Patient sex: M
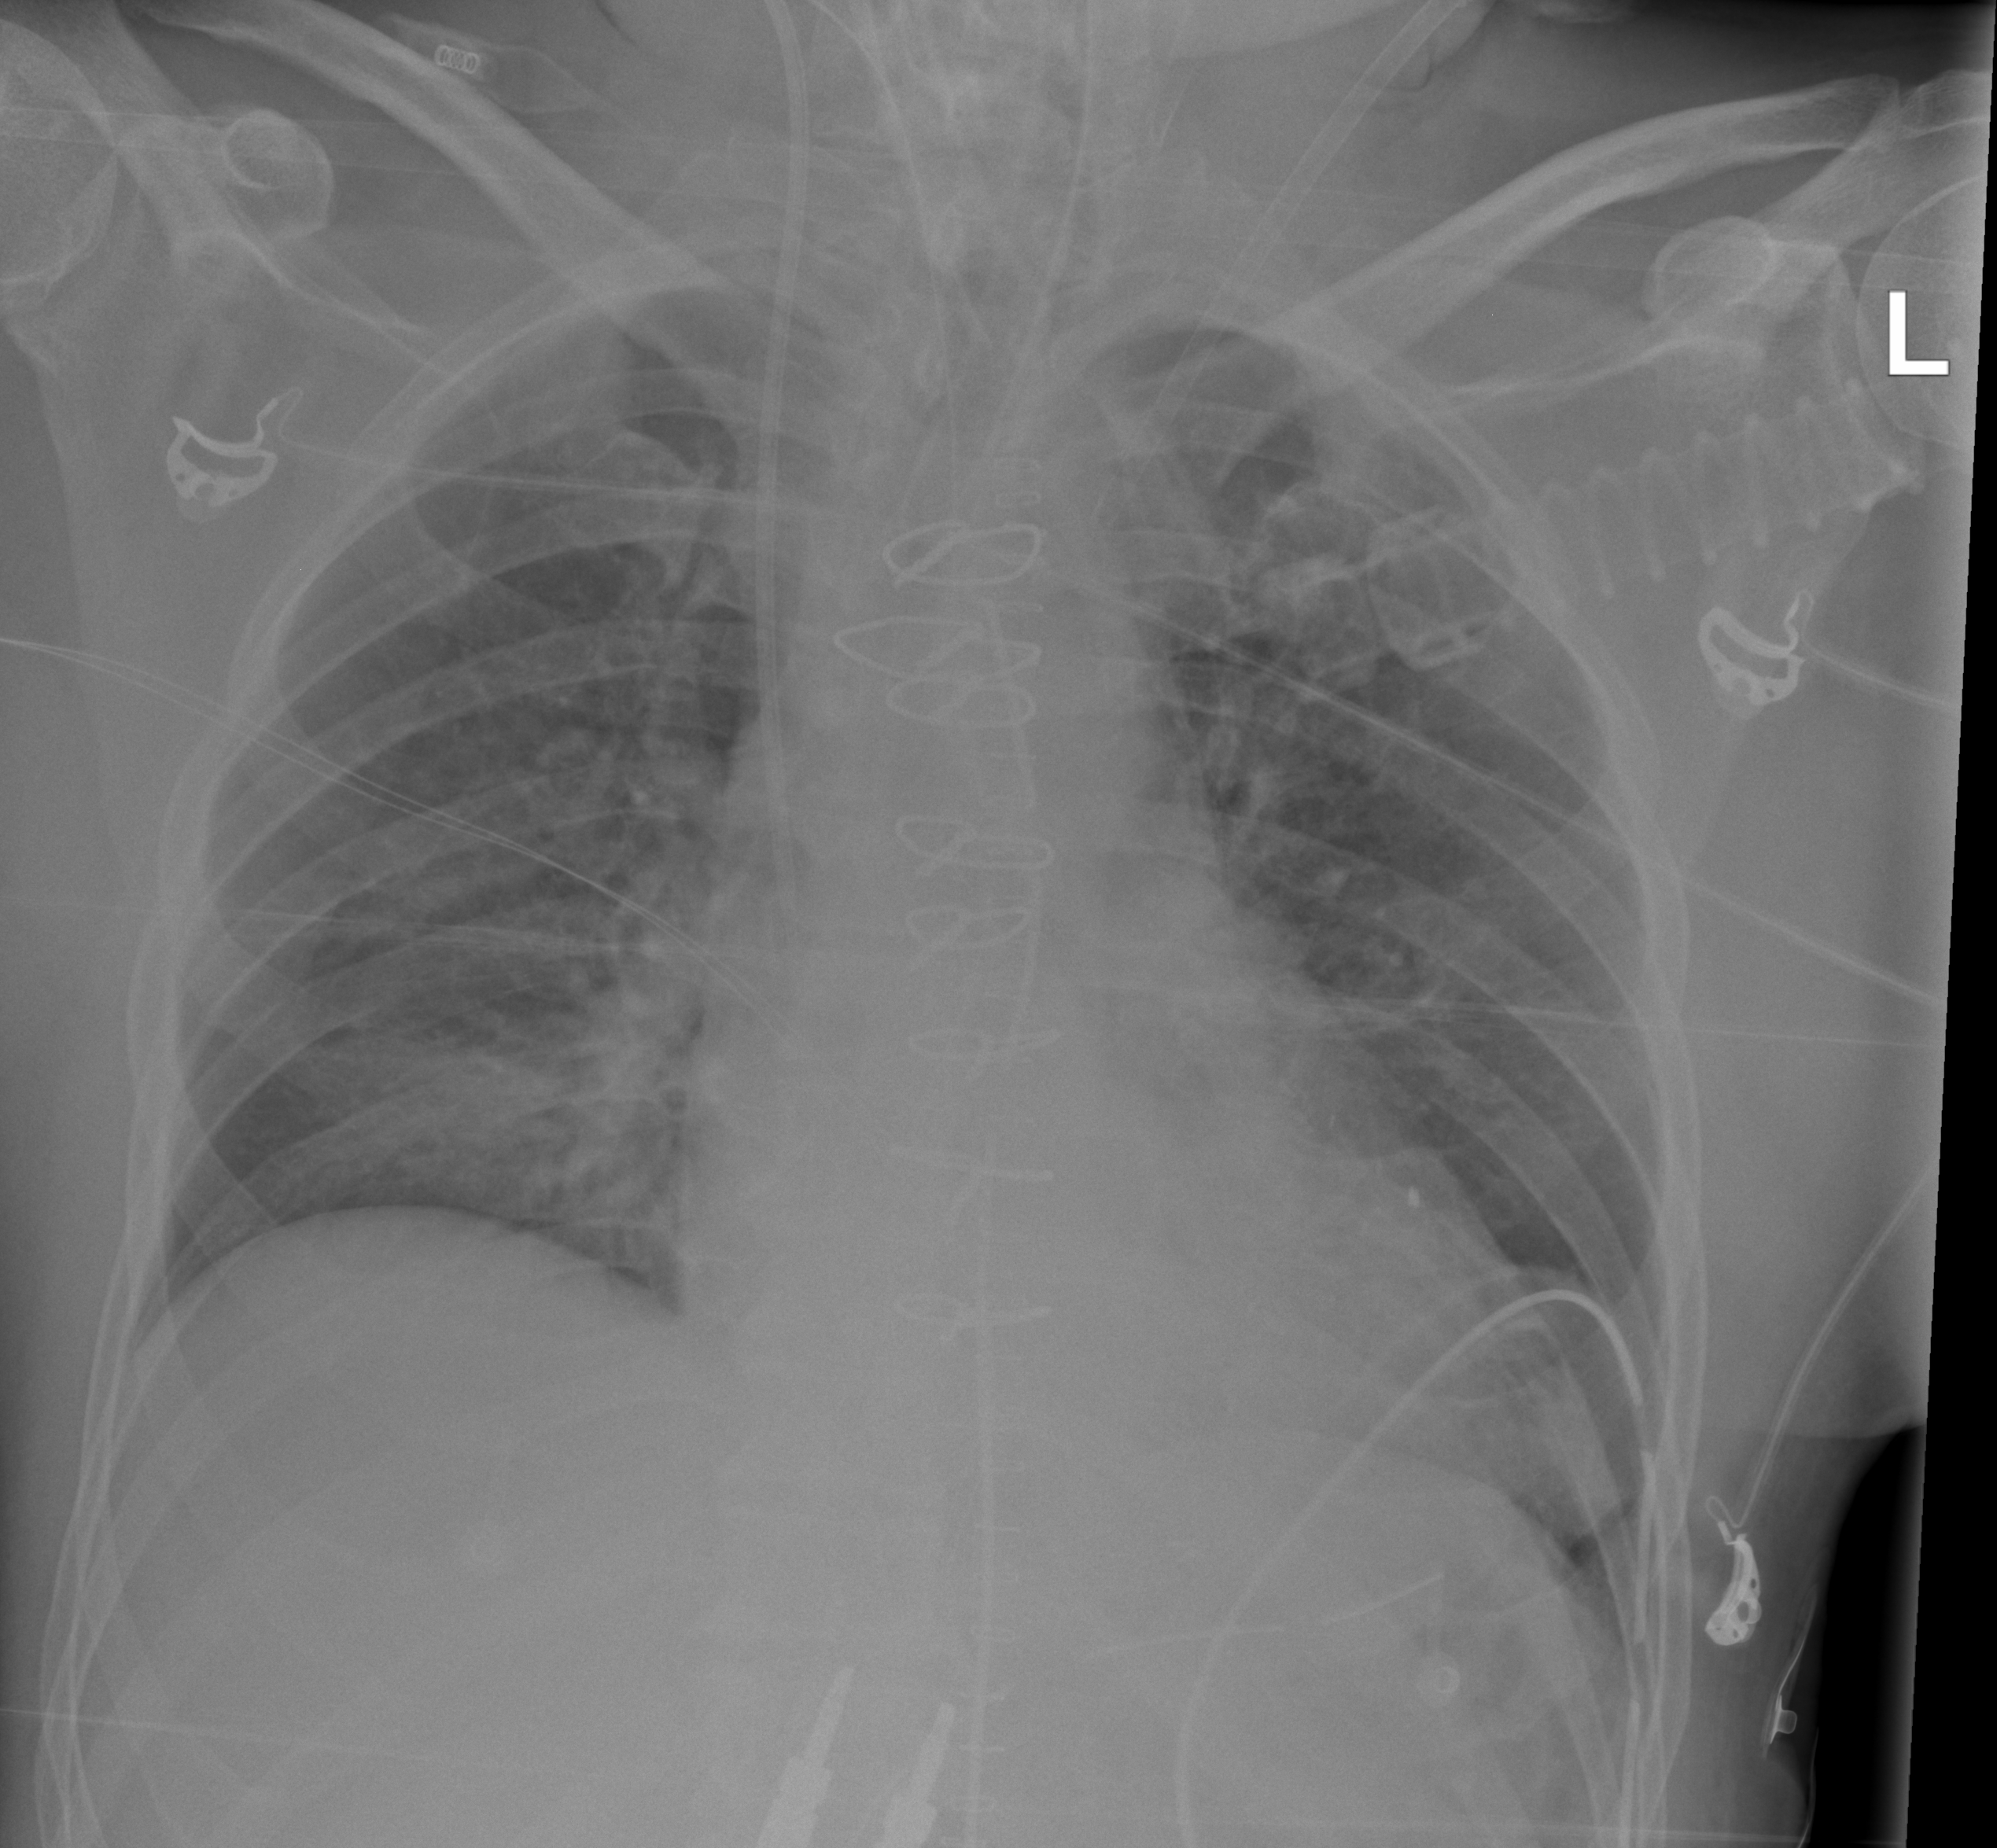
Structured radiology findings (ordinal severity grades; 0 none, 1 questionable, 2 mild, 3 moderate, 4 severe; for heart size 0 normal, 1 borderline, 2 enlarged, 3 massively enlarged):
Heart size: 1
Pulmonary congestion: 2
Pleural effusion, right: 0
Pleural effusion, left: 0
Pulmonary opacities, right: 2
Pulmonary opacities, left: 0
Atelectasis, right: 0
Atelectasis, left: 2